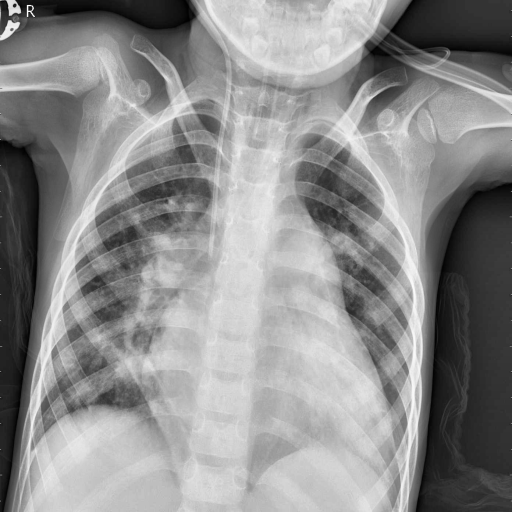
Finding: PNEUMONIA